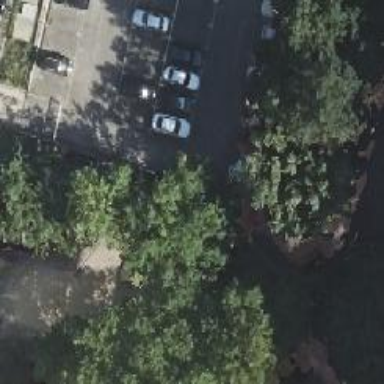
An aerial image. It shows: Road serving as parking aisle.